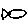
Label: fish